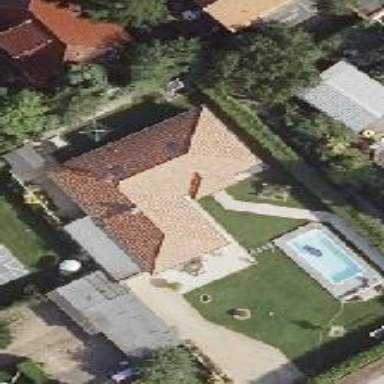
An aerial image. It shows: Detached building with hipped roof.